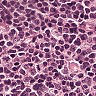
Metastatic tissue present: no